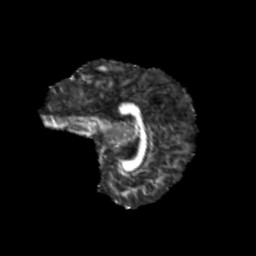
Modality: FA
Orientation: sagittal
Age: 12
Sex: female
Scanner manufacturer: siemens
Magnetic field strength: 3 T
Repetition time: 3.8 s
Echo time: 0.07 s